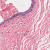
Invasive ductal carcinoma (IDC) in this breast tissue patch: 0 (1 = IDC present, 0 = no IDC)